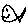
Label: fish